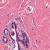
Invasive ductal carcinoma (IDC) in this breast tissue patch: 0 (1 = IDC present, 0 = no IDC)